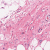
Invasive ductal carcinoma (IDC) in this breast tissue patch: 0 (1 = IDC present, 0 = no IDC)